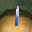
Label: 1